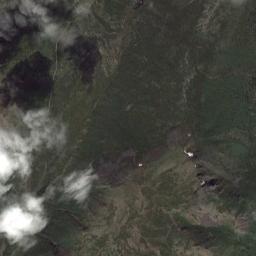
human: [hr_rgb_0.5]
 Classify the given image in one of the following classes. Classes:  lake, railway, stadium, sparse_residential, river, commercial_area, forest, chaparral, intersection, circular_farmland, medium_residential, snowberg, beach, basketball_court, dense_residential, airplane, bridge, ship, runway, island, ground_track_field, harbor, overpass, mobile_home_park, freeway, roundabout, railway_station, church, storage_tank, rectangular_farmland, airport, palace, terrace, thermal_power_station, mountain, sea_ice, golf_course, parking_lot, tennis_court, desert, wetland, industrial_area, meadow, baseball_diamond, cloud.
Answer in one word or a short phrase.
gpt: cloud